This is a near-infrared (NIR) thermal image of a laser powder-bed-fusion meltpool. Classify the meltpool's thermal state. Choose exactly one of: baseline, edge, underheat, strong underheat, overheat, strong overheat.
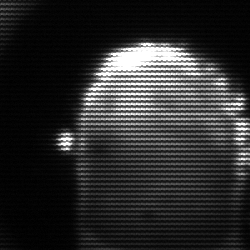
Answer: baseline